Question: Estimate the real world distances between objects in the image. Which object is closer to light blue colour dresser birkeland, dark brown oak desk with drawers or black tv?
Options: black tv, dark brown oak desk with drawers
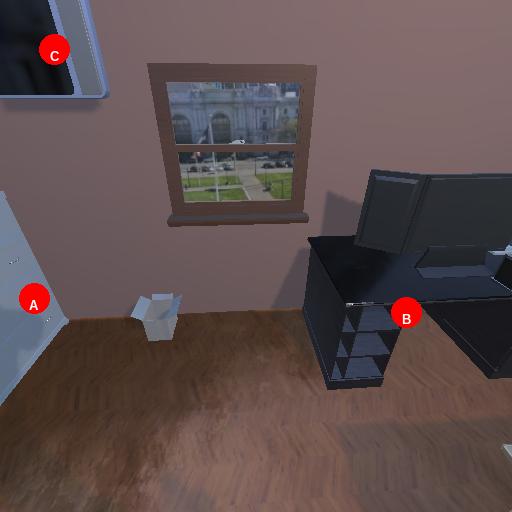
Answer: black tv